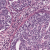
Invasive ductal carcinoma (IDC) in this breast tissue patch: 0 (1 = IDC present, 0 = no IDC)